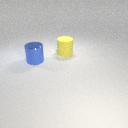
large yellow rubber cylinder behind large blue metal cylinder